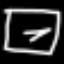
Label: square